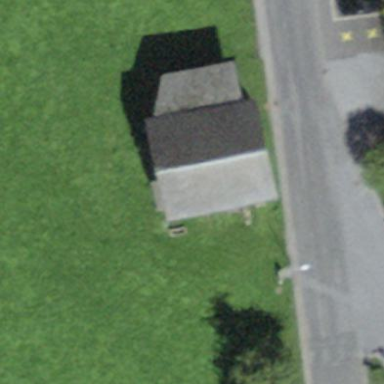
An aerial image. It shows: Stable.